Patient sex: M
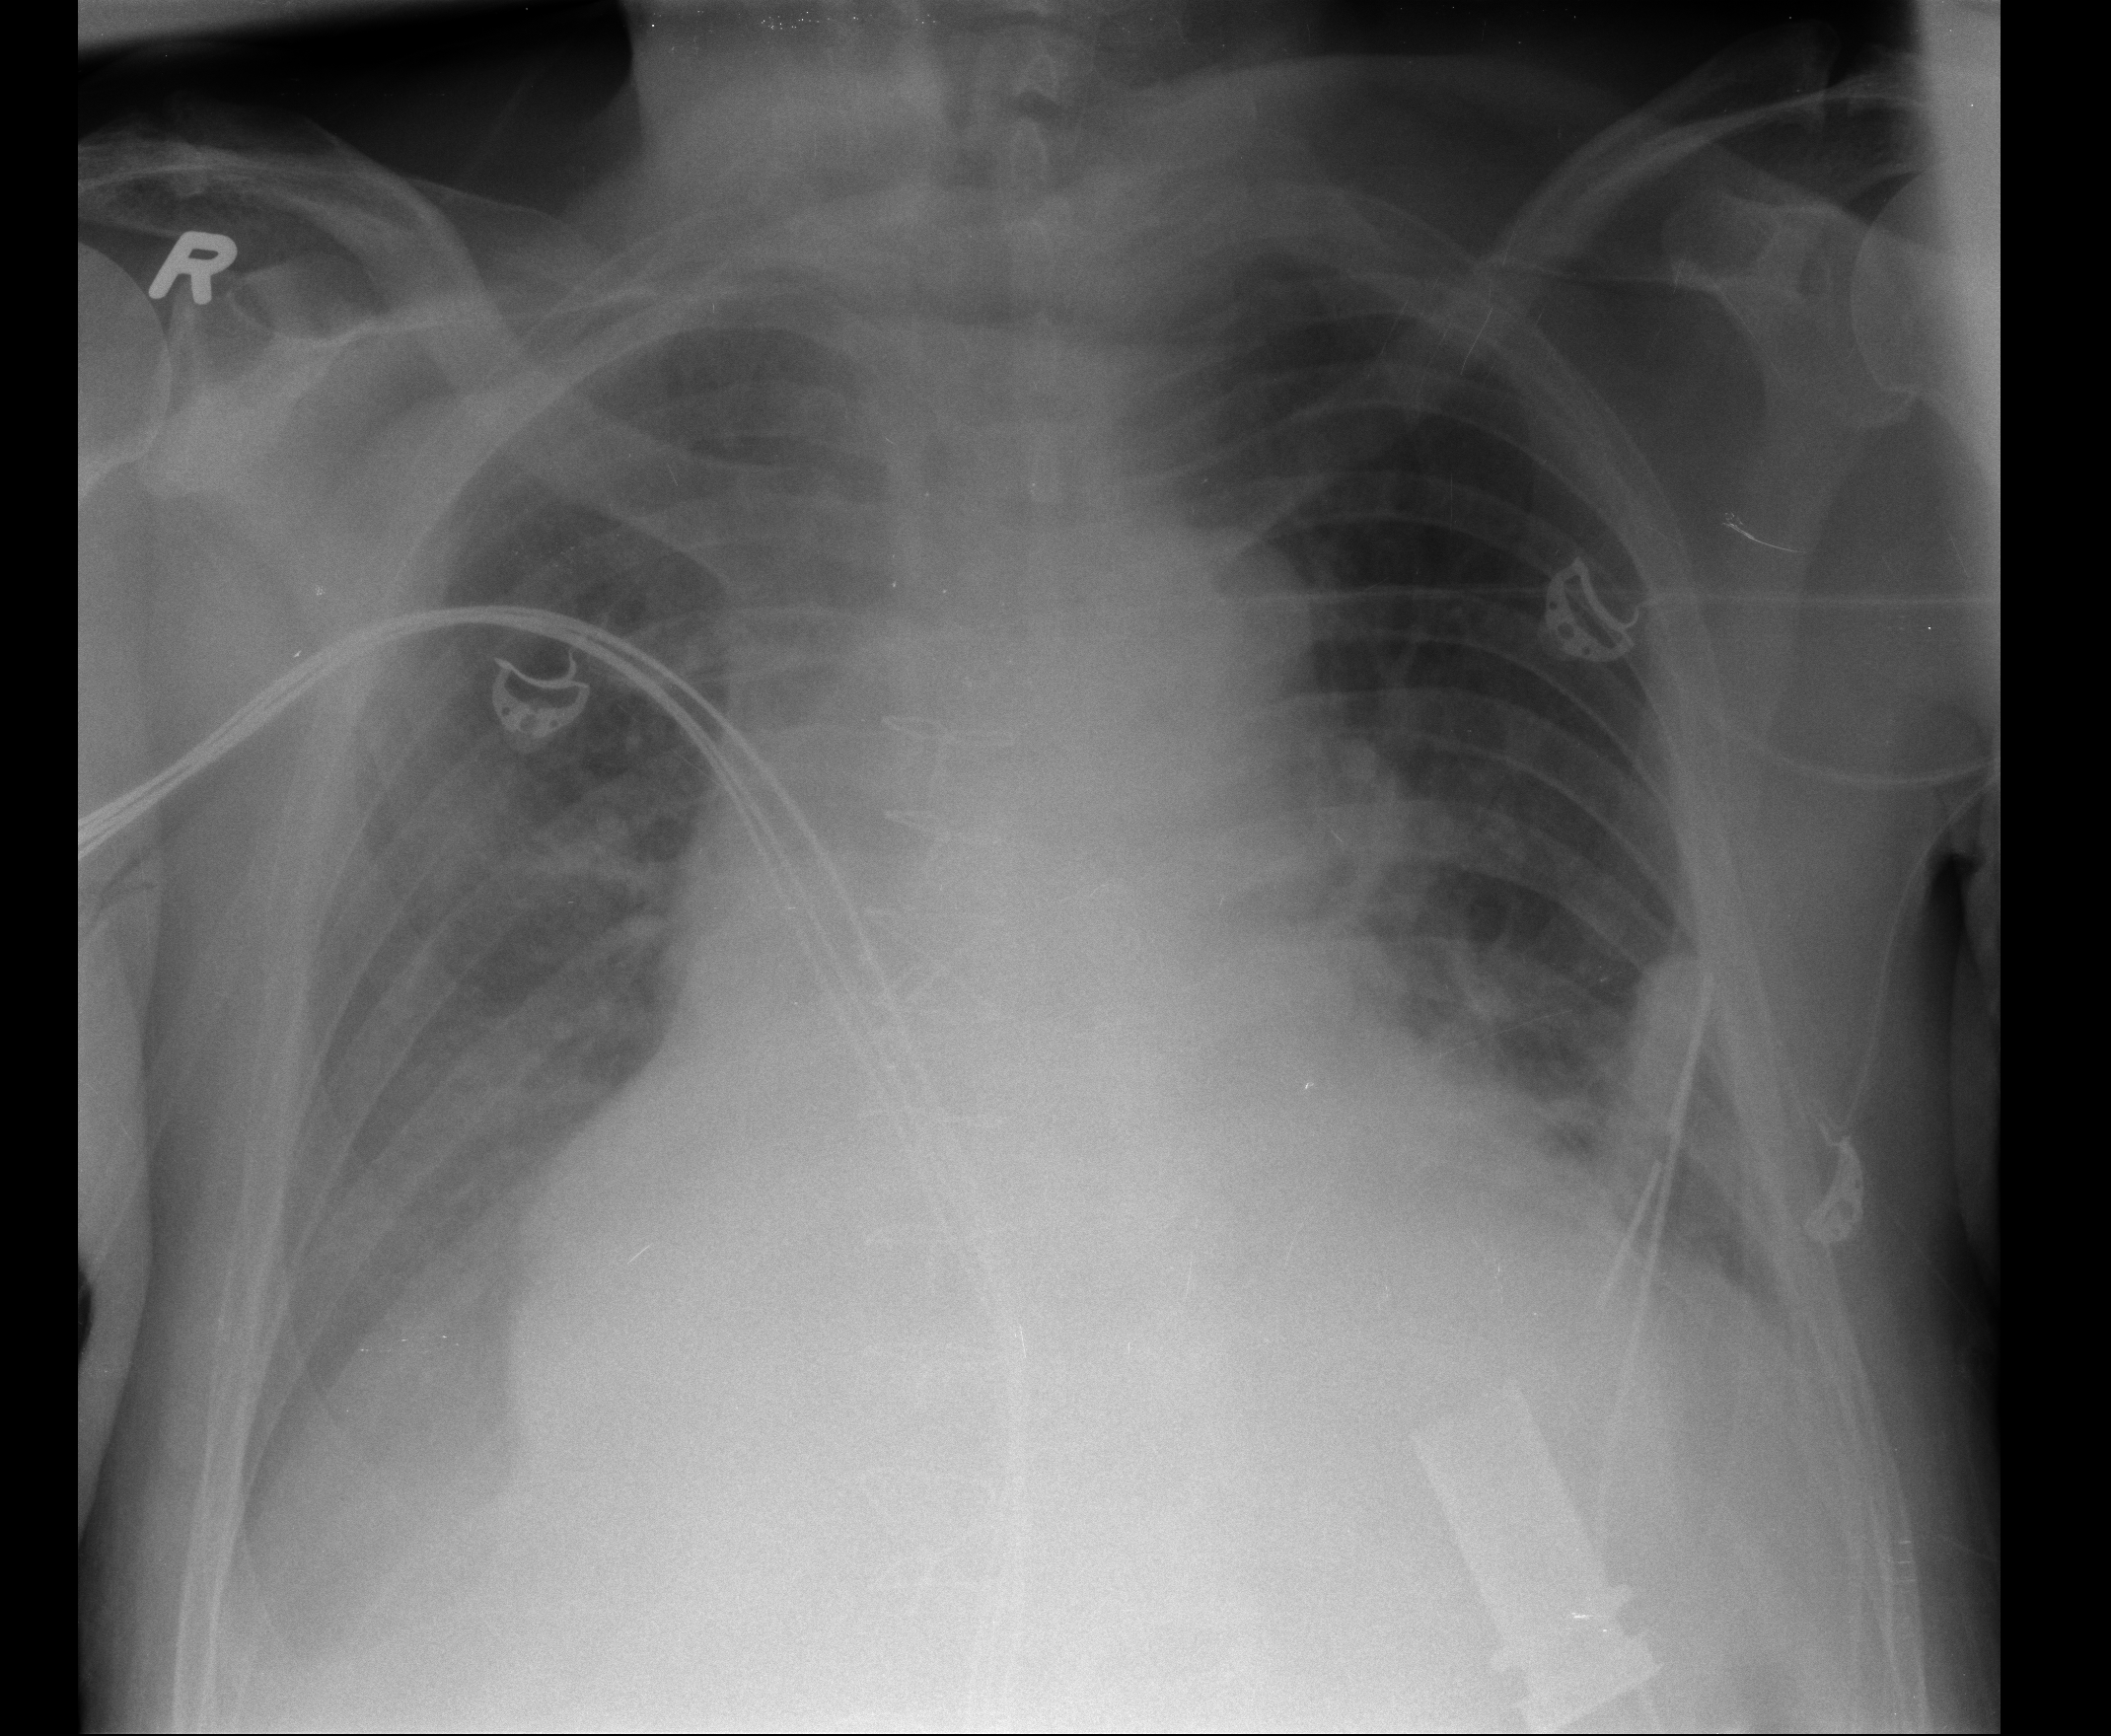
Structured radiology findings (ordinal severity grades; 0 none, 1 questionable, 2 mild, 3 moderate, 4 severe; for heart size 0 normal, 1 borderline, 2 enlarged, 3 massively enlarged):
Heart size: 3
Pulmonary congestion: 2
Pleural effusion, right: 2
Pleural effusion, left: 1
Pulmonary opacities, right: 1
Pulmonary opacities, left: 1
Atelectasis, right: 2
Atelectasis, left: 2